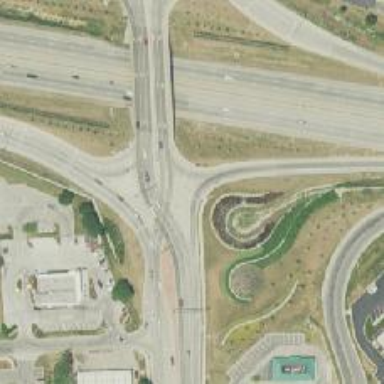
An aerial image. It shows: Motorway link at Diverging Diamond Interchange (DDI) junction.